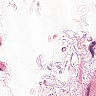
Metastatic tissue present: no